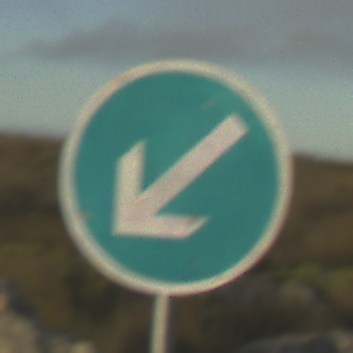
Verkehrszeichen: VorgeschriebeneVorbeifahrtLinks
Umgebung: Outdoor, Nature
Tageszeit: SunriseSunset
Wetter: PartlyCloudy
Licht: Natural
Jahreszeit: NotSpecified
Kontrast: HighContrast